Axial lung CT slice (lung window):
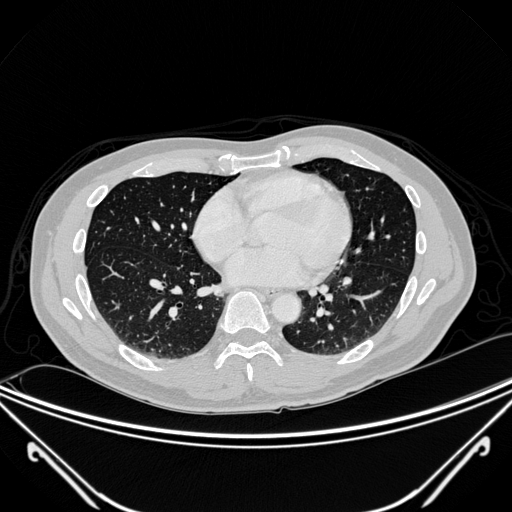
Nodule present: no